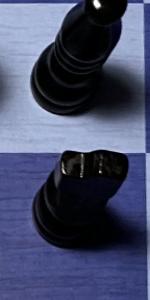
Label: Knight_Black